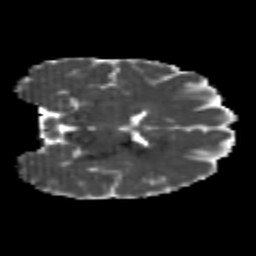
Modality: MD
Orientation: coronal
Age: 25
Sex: female
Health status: healthy
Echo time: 0.074 s